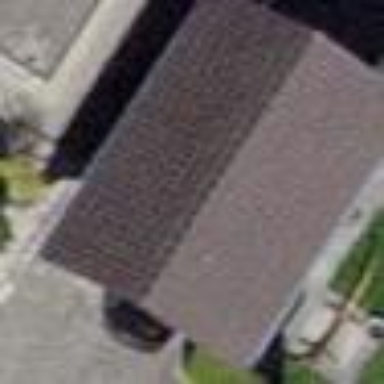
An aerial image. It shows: Garage building.